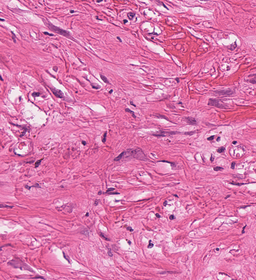
Tumor epithelial tissue: no
Tumor-associated stroma tissue: yes
Normal tissue: no